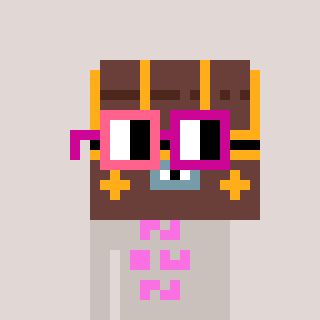
a pixel art character with square pink and red glasses, a treasure chest-shaped head and a foggrey-colored body on a warm background